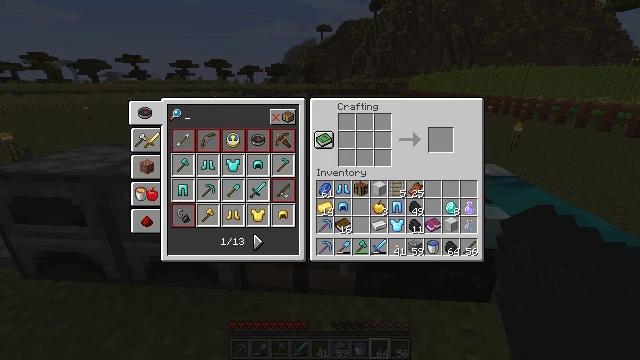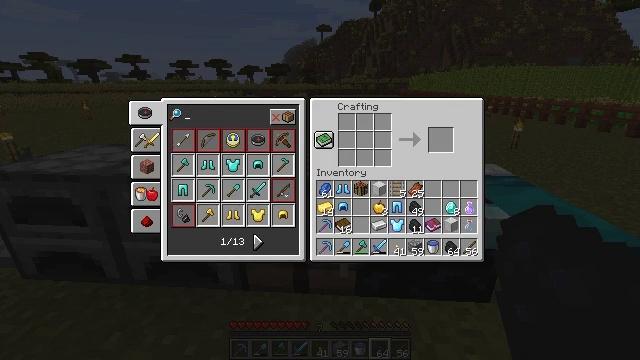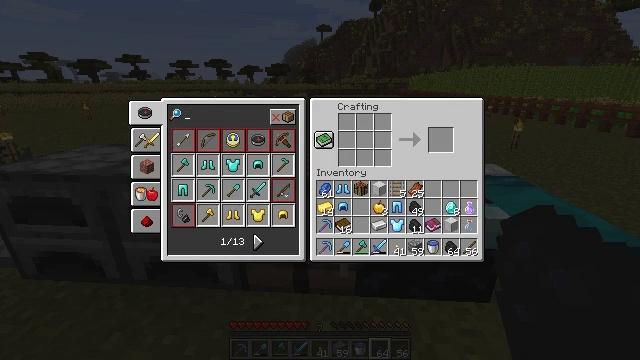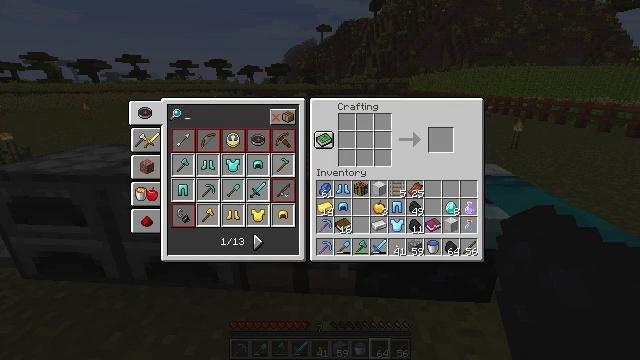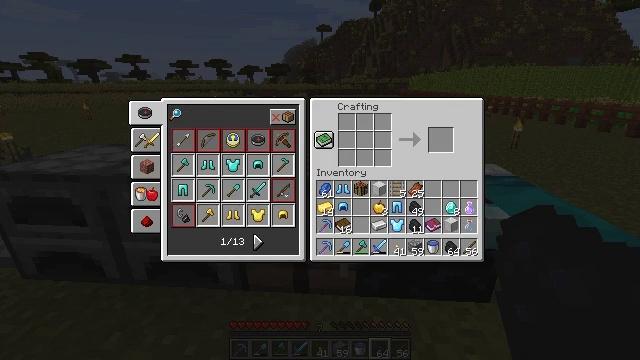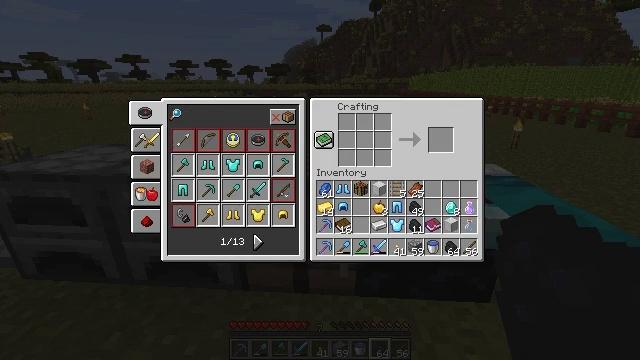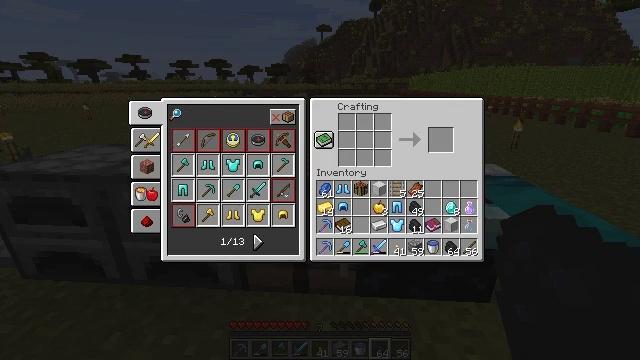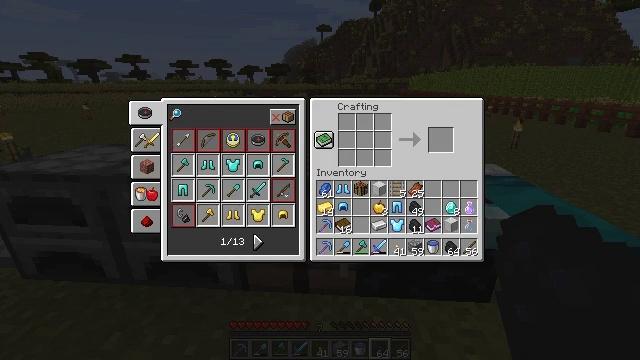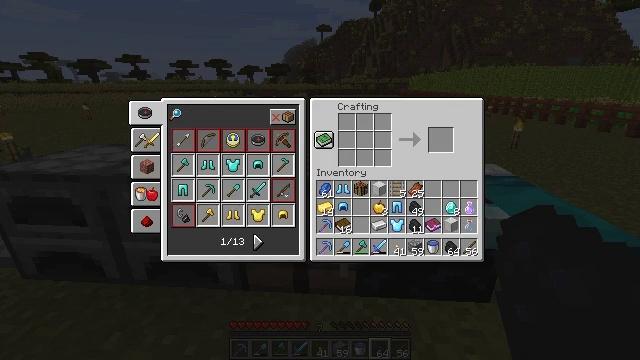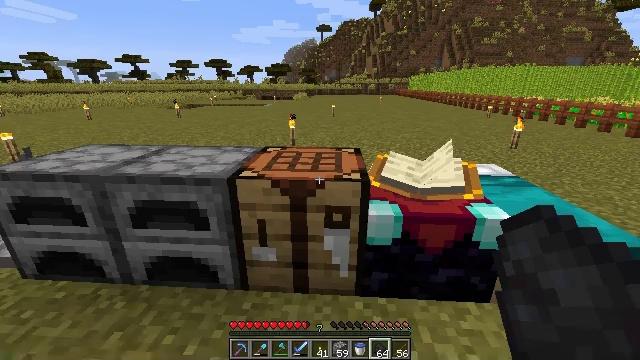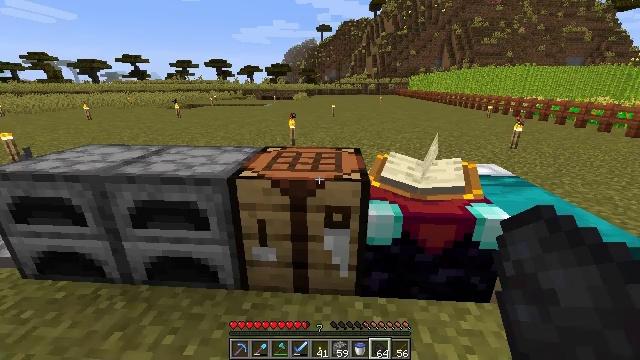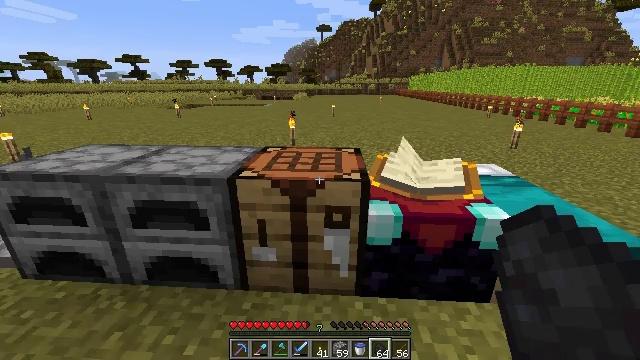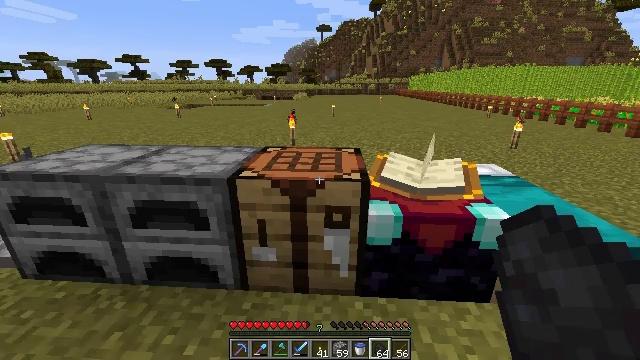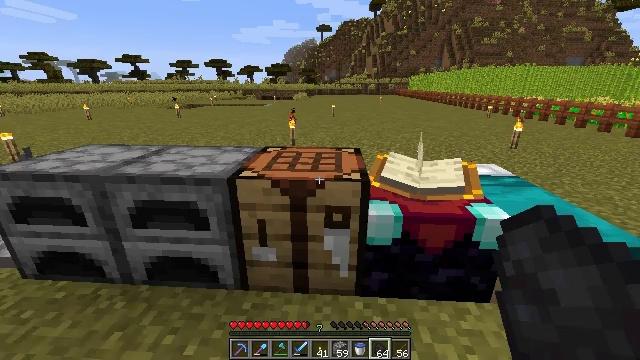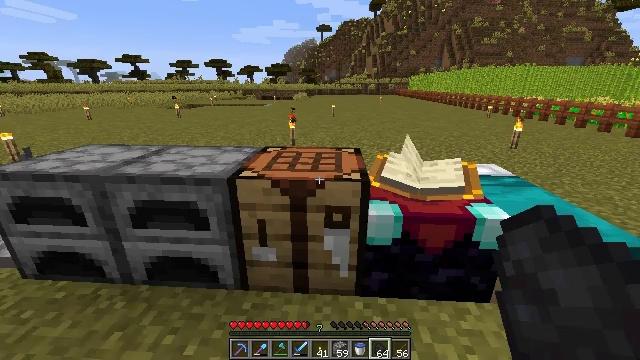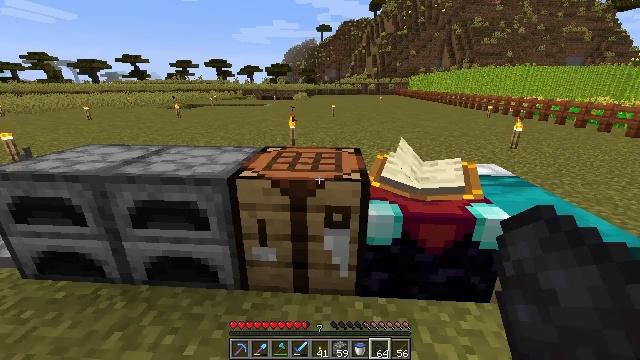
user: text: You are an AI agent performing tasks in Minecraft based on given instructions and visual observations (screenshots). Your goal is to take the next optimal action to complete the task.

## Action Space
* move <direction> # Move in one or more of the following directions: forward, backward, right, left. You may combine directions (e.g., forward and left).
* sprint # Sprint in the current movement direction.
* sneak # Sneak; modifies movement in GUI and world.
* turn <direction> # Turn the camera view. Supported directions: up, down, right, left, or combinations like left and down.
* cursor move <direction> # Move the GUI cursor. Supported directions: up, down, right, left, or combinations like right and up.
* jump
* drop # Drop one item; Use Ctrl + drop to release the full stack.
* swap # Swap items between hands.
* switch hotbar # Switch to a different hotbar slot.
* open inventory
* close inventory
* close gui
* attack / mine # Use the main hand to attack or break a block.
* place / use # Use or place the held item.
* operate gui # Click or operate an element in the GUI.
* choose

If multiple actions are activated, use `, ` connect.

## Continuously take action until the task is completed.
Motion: motion action
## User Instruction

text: Mix spider eye, mushroom, and sugar to make a fermented spider eye.
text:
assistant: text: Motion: no_op
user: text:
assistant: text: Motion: no_op
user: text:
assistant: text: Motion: no_op
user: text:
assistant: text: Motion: no_op
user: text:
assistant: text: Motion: no_op
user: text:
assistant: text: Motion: no_op
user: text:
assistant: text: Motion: no_op
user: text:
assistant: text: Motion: no_op
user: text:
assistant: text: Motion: no_op
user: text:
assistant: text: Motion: close gui
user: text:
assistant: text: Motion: no_op
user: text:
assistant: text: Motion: no_op
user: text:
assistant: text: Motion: no_op
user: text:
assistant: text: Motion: no_op
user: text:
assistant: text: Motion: no_op
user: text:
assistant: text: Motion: turn left and down
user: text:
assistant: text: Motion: turn left and down
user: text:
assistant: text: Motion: turn left and down
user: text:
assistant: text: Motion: turn left and up
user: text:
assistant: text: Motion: turn left and up
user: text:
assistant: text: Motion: turn right
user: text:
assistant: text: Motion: move left, turn right and up
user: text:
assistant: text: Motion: move left, turn up
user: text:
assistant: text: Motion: move left
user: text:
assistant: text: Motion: move left, turn left
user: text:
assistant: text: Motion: move left, turn left
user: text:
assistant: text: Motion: move left, turn left
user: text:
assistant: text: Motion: move forward and move left, turn left and down
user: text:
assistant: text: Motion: move forward and move left, turn left
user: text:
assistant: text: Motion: move forward and move left